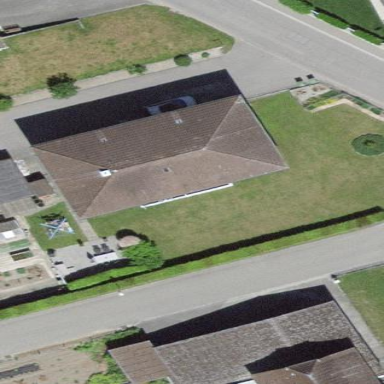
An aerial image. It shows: Residential building.